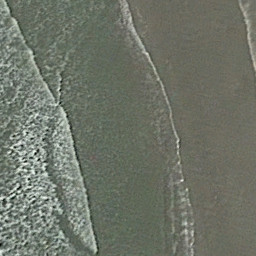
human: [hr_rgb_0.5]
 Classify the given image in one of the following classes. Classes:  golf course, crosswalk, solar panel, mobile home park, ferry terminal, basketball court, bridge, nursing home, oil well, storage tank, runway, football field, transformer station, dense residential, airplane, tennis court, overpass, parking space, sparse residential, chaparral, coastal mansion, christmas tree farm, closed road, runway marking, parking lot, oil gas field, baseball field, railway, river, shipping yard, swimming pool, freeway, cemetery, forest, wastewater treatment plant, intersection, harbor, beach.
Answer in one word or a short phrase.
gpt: beach